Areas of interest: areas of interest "Agricultural and Sideline Products Market"
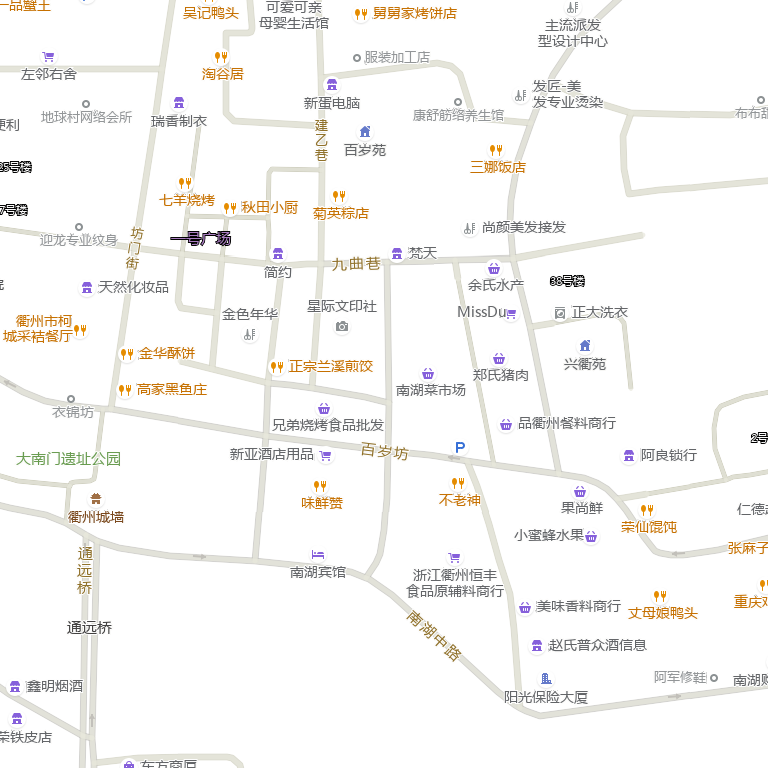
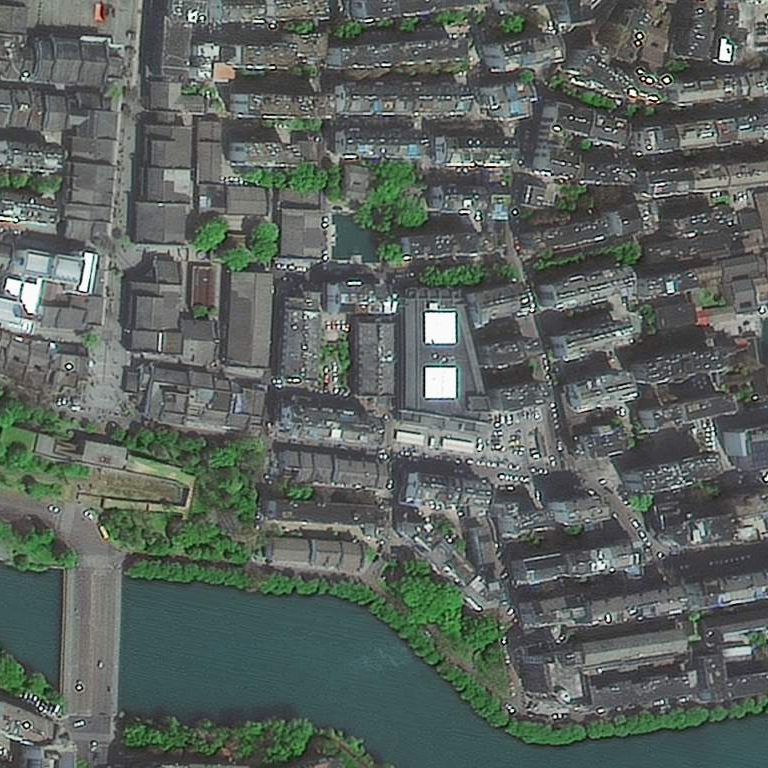